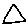
Label: triangle